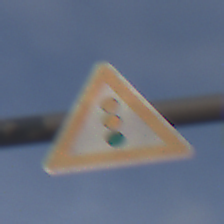
Verkehrszeichen: Lichtzeichenanlage
Umgebung: Outdoor, Nature
Tageszeit: MorningAfternoon
Wetter: PartlyCloudy
Licht: Natural
Jahreszeit: NotSpecified
Kontrast: MediumContrast